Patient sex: M
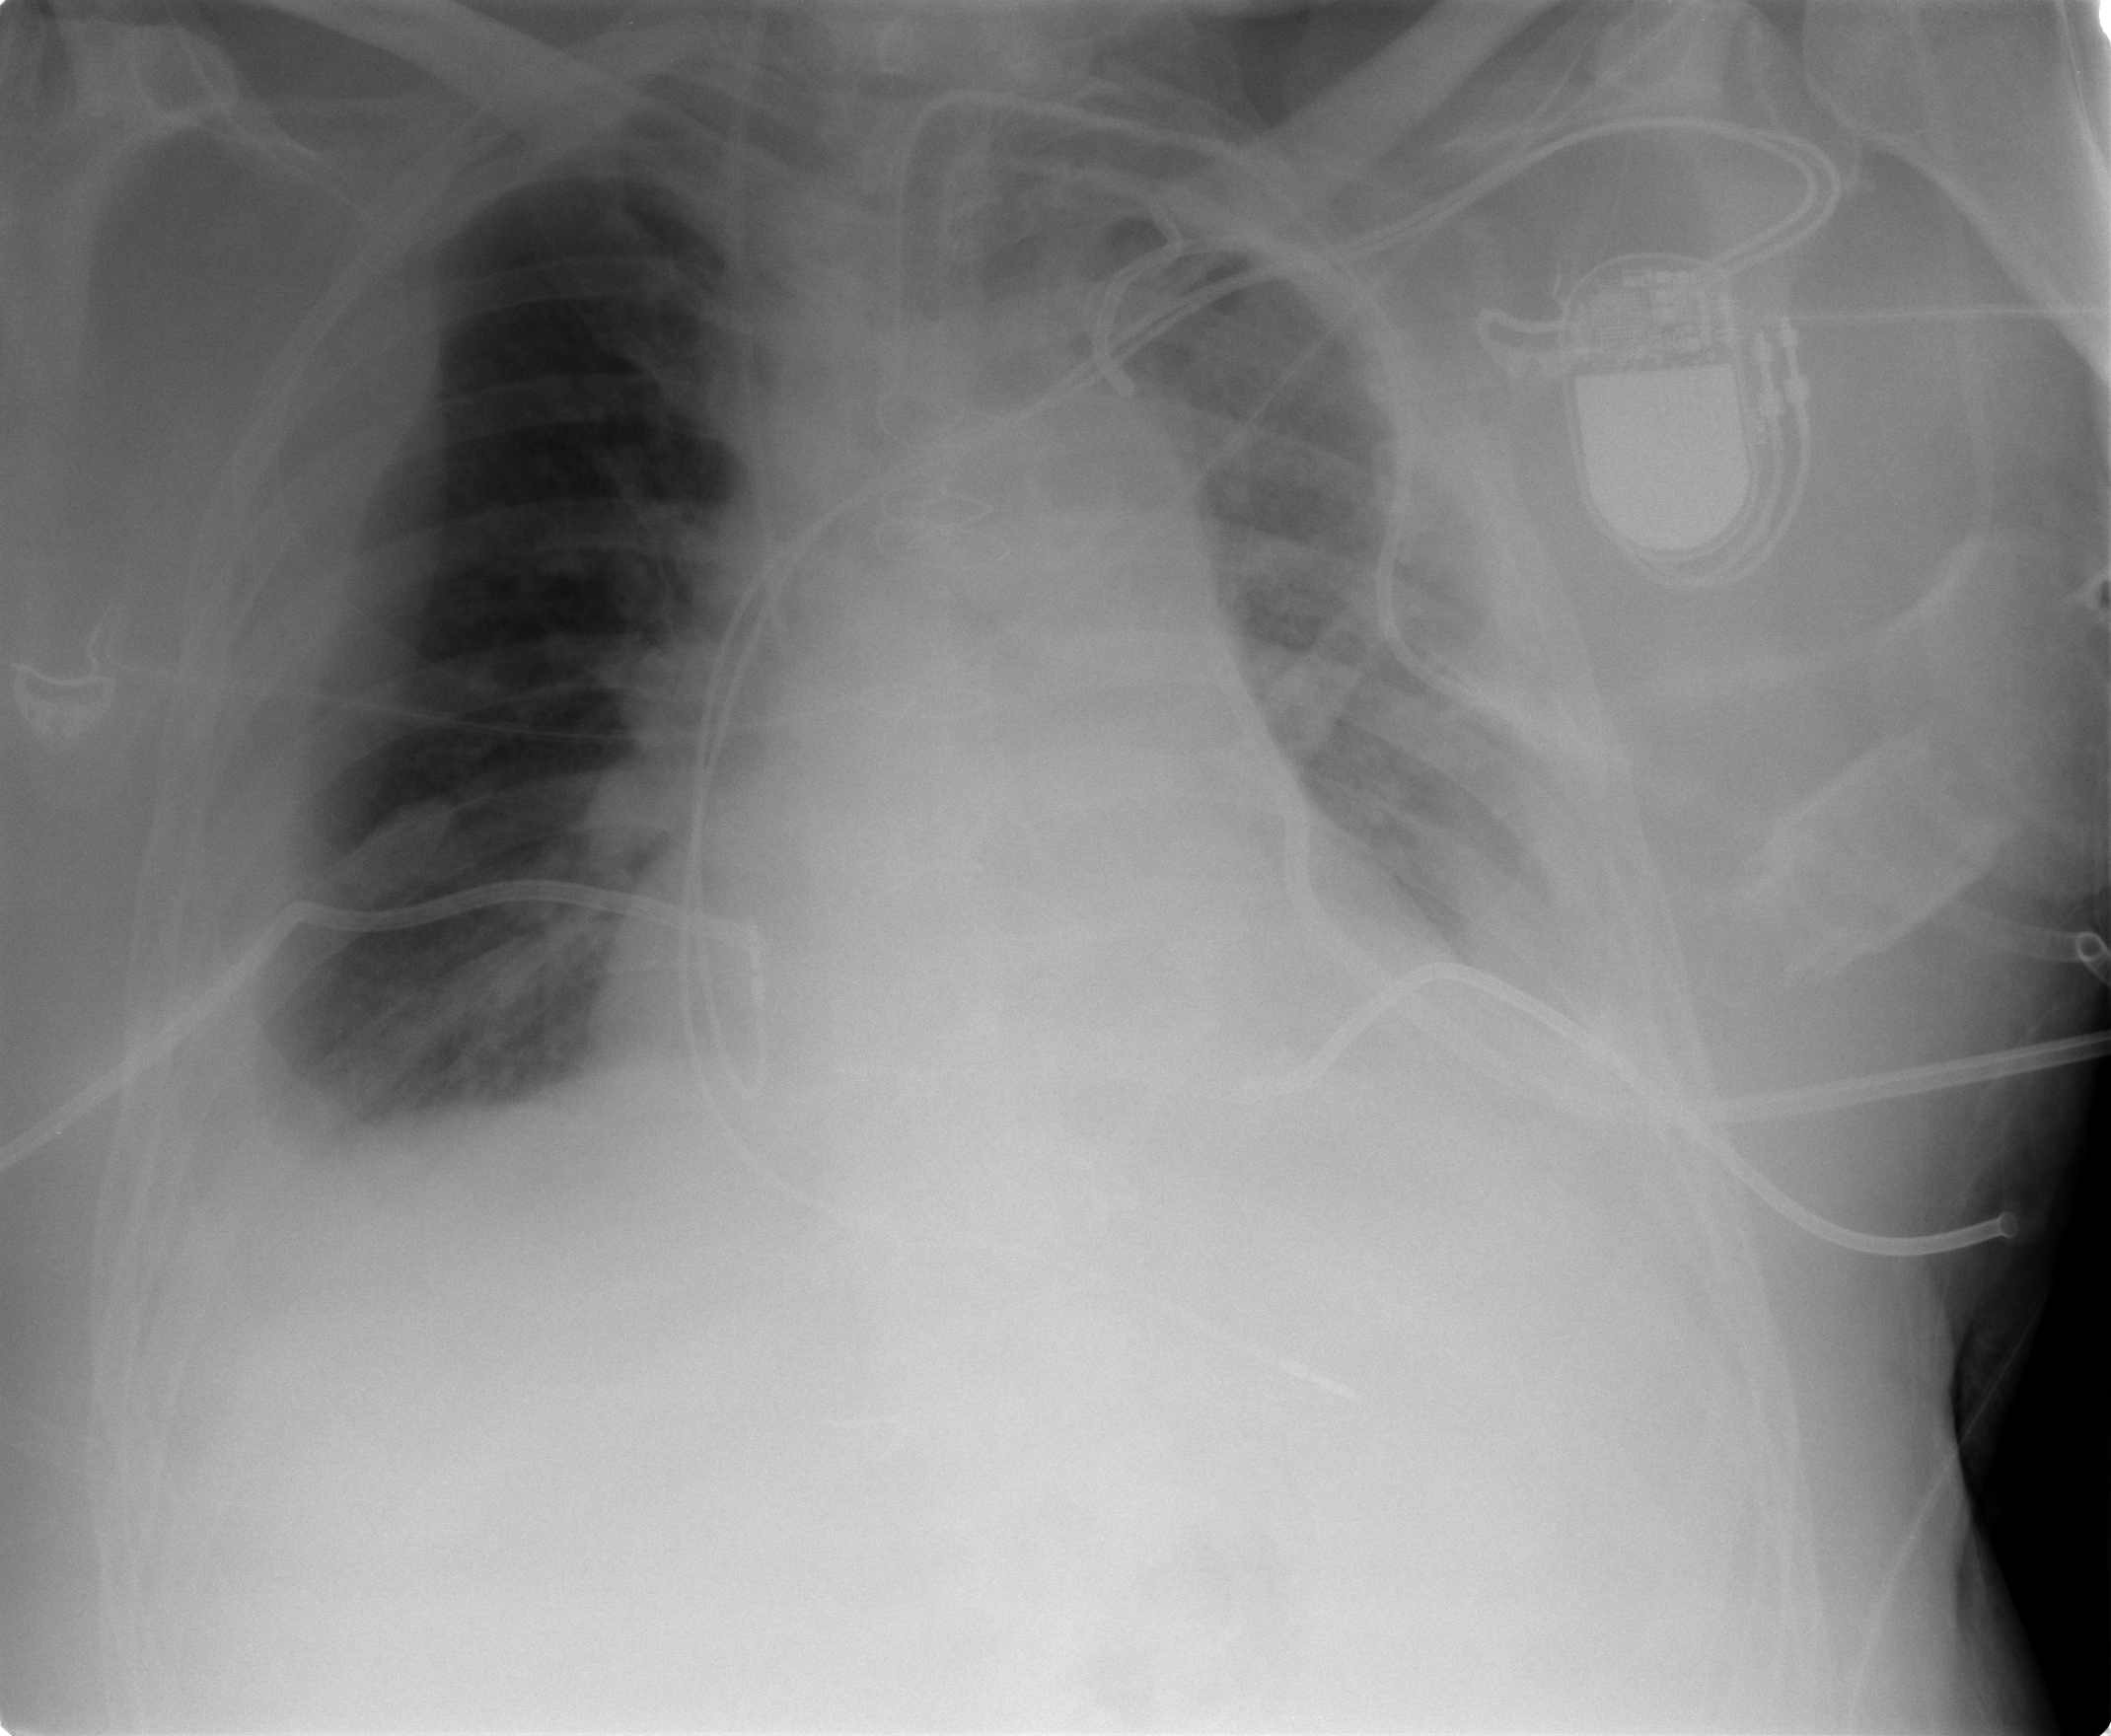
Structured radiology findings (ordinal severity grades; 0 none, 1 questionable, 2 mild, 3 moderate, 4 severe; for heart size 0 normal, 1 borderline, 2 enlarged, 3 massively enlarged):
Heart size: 2
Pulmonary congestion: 2
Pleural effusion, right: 3
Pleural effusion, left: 2
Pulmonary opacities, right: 0
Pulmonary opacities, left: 2
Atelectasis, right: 2
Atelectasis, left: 3